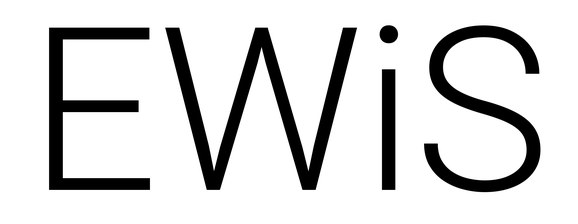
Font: Roboto_Light